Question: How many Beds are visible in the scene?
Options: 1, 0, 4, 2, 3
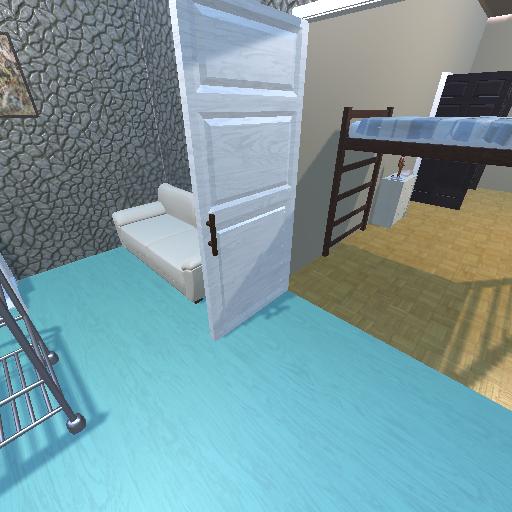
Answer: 1